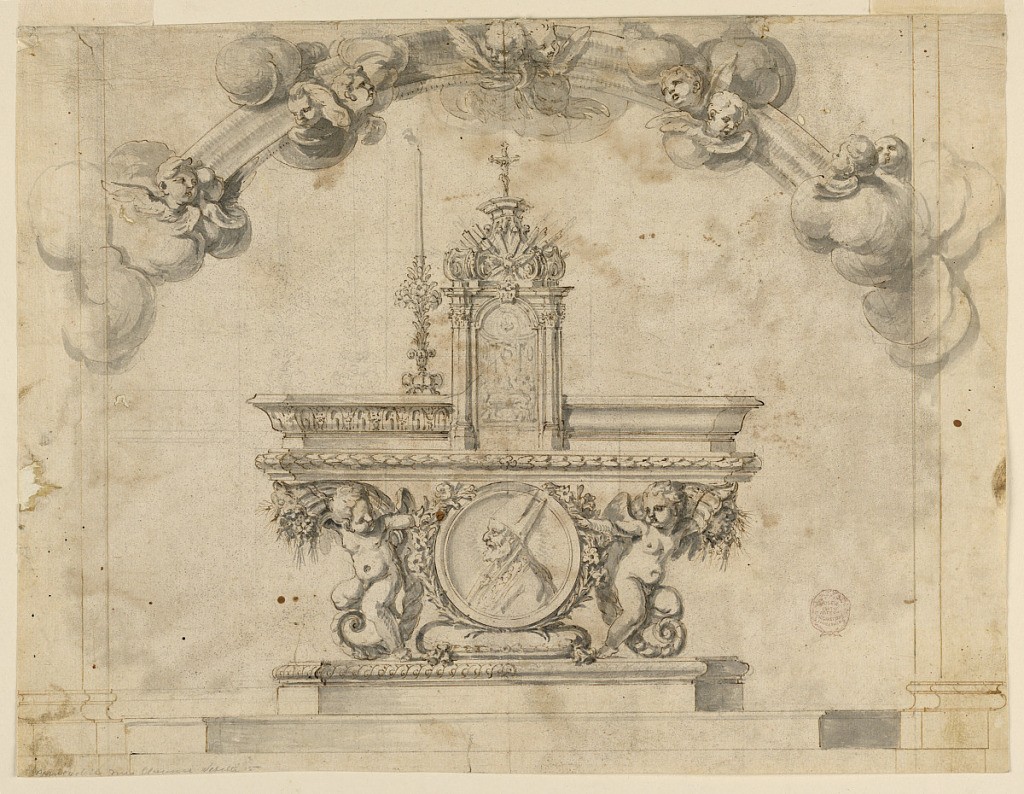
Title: Project for an Altar
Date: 1725–1750
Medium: Black chalk, pen and ink, brush and watercolor on paper
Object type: Drawing
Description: Above, a rainbow with cherubim and clouds. Below, the elevation of an altar. Below the mensa is a medallion with the portrait of a bishop. This is flanked by putti with cornucopia.